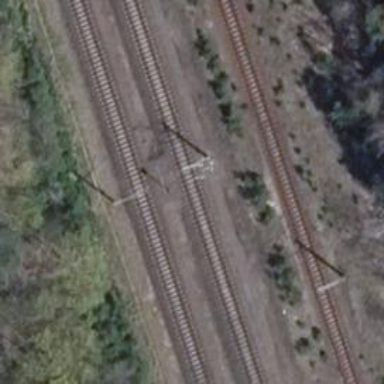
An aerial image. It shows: Milestone along the railway track with catenary mast.